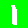
Digit: 1